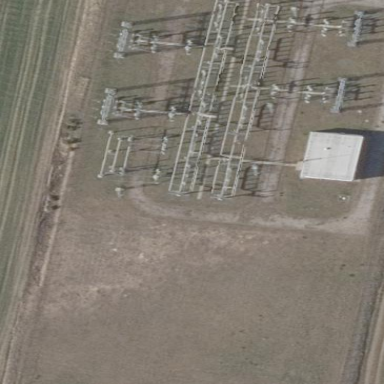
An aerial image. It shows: Outdoor power substation surrounded by fence. This substation is used for switching purposes.